Question: I am using Azure mobile services to do Push Notifications. I have a push notification service bus created. When I try to connect to that through a REST service I get the following response:
'''
404No service is hosted at the specified address. TrackingId:dfc9aea1-e229-4eb7-b393-c8cd6bce258d_G19,TimeStamp:11/3/2014 8:39:21 PM
'''
The POSTMAN request looks like so which duplicates the problem:

How do I further troubleshoot this because the service is there? What am I missing?
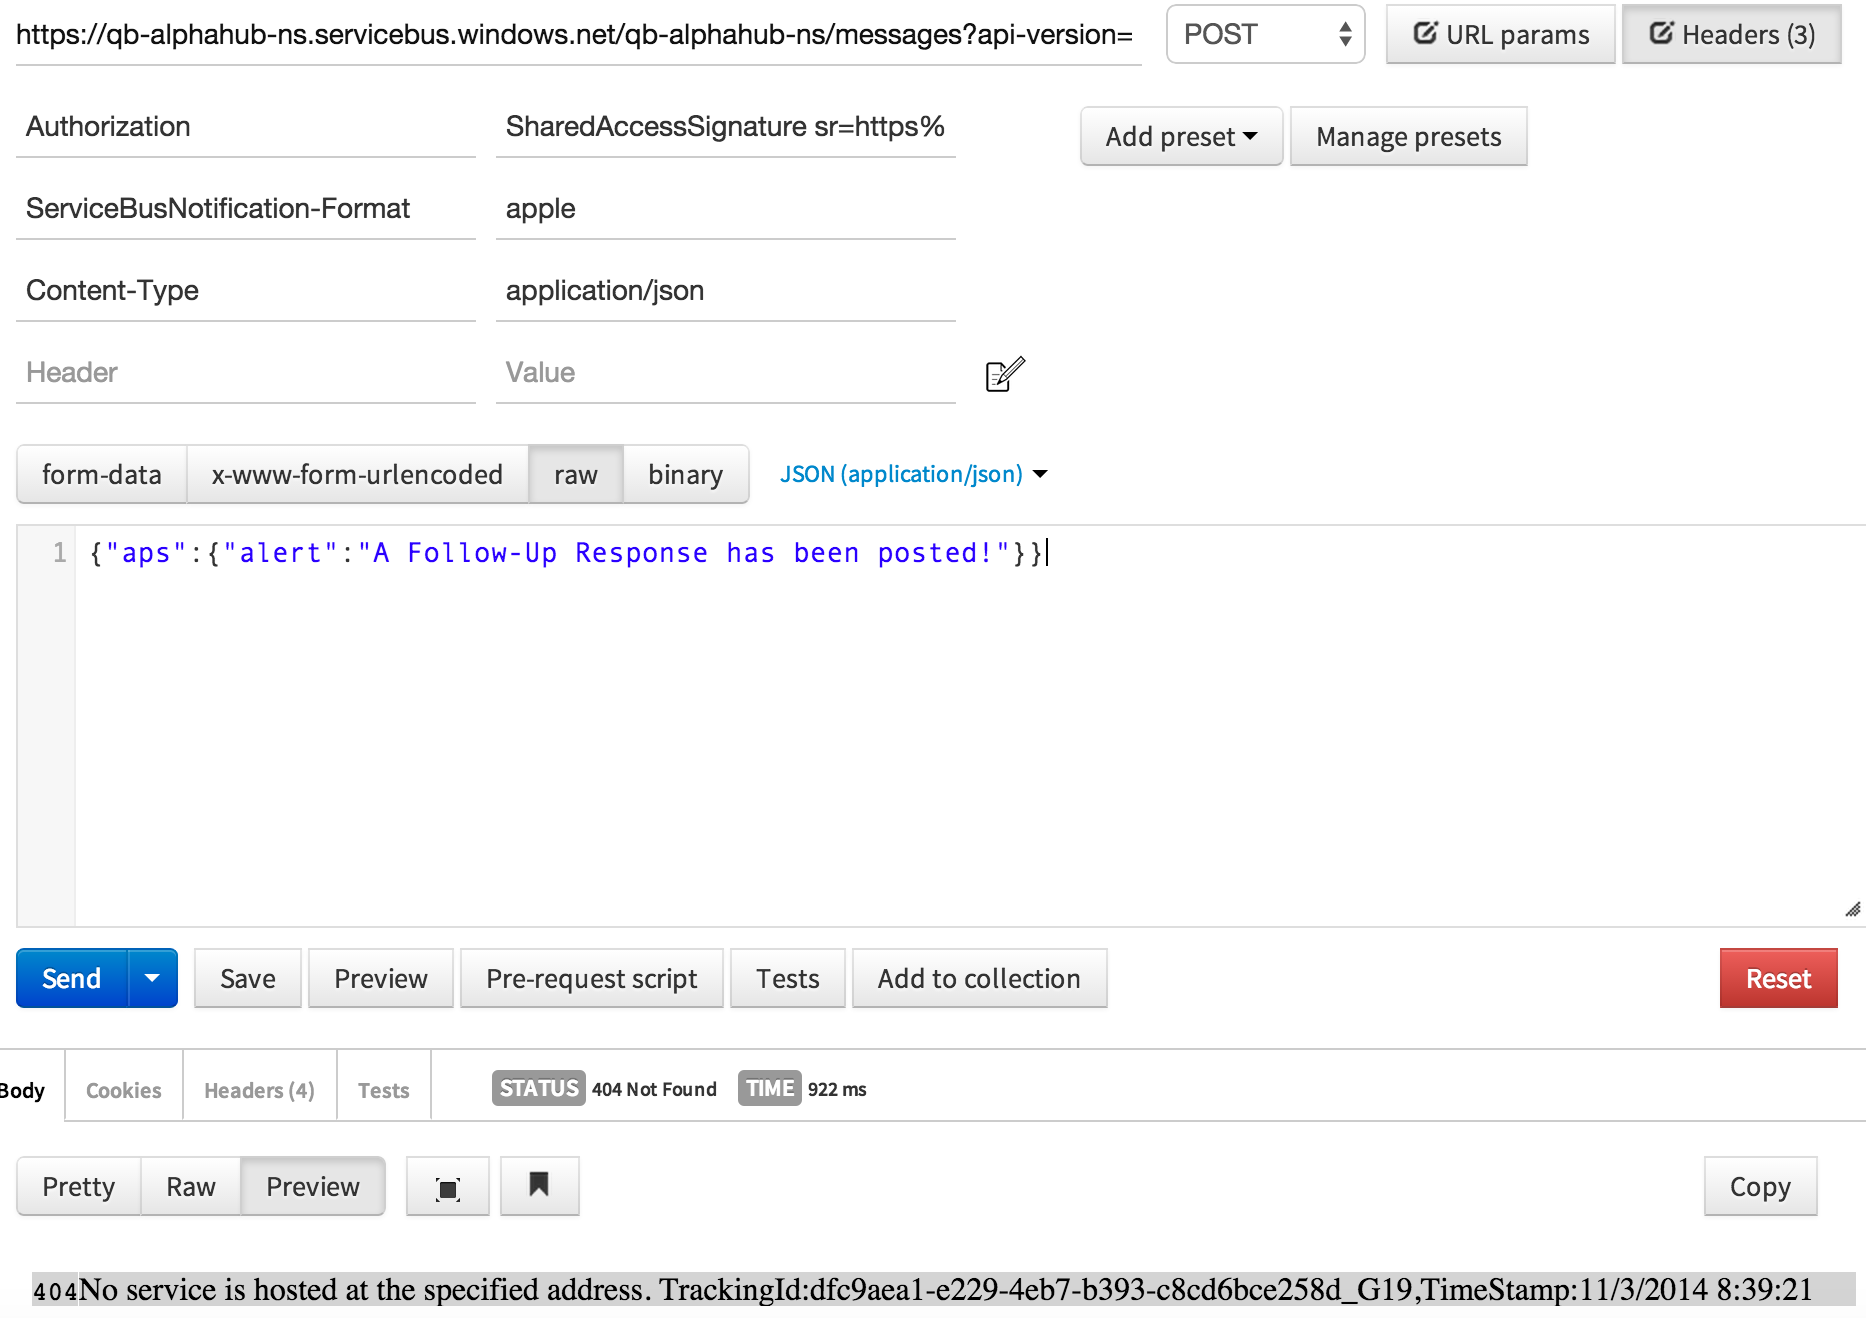
Answer: A reference to the above API can be found here:
<URL>
After troubleshooting with Microsoft we found the problem to be two-fold.
The Connection String key you should be using is found on the hubs page. Named 'DefaultFullSharedAccessSignature'.
The next thing is the hub name shouldn't be the namespace.
In my URI...
<URL>/messages/?api-version=2013-10
Should be
<URL>/messages/?api-version=2013-10